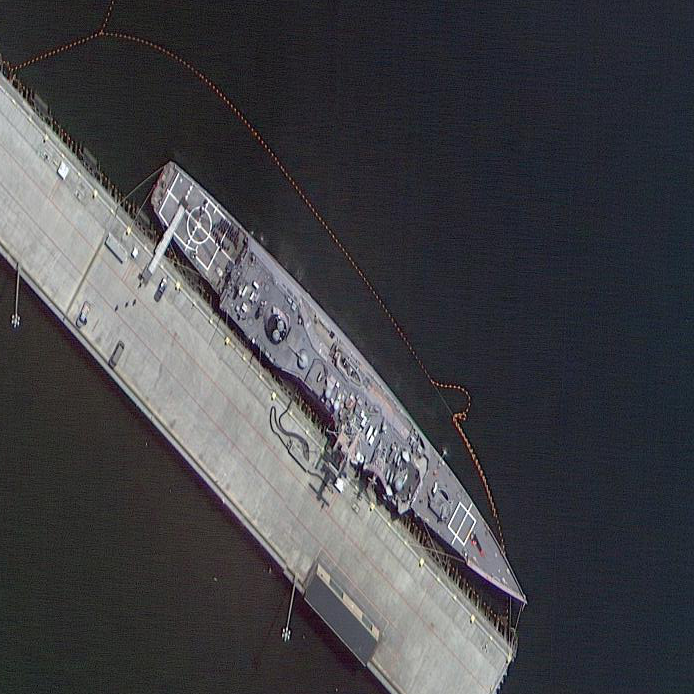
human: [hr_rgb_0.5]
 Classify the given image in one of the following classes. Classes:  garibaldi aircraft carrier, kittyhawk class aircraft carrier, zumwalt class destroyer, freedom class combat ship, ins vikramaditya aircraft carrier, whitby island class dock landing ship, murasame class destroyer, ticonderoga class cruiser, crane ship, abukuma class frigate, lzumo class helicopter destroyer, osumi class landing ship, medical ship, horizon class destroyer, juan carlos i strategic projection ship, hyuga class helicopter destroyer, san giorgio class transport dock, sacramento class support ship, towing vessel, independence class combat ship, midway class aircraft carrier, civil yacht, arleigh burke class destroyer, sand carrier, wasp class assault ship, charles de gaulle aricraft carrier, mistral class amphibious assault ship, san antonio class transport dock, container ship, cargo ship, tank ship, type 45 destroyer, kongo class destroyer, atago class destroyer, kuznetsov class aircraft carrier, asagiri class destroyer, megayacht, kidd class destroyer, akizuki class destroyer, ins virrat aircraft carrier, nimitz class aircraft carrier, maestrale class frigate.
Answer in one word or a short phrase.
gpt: Ticonderoga class cruiser